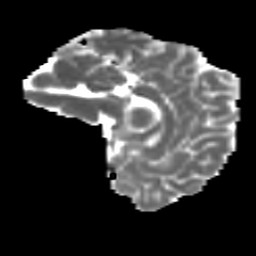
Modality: MD
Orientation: sagittal
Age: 16
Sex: male
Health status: ill
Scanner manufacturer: ge
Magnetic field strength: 3 T
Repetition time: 6.987 s
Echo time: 0.0828 s